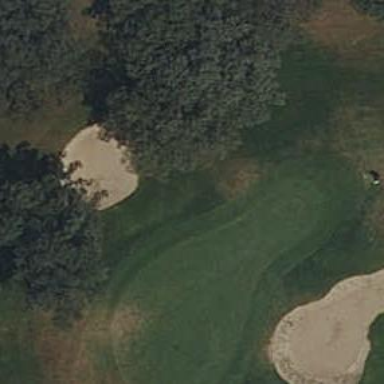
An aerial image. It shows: Golf green.